Aerial crown-view tile of a tropical tree (Barro Colorado Island, Panama), acquired 20250317:
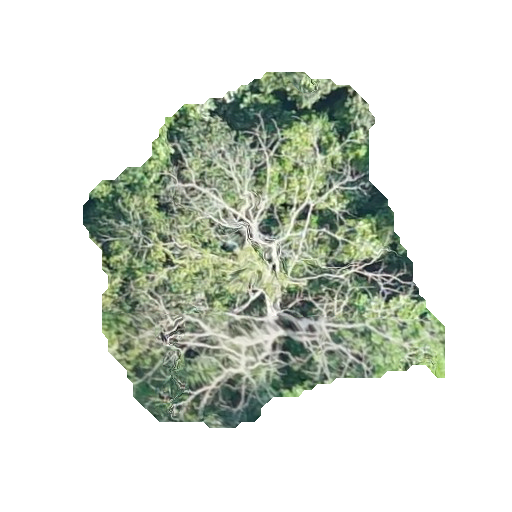
Species: Spondias radlkoferi
GBIF accepted scientific name: Spondias radlkoferi
Crown area: 129.057 m²